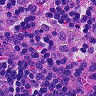
Metastatic tissue present: no